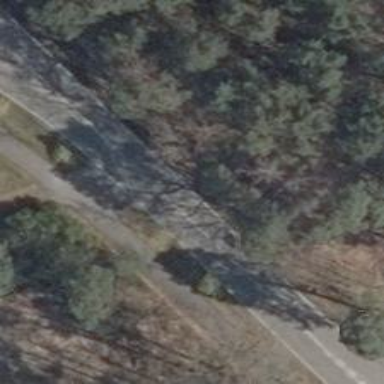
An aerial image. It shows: Secondary road with asphalt surface.